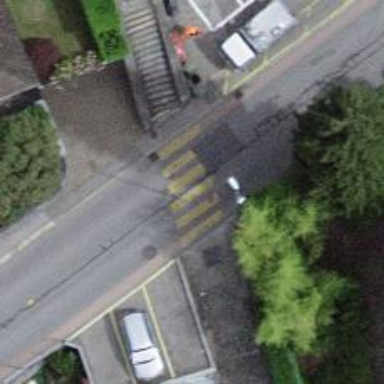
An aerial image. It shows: Uncontrolled zebra crossing on the road.